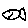
Label: fish